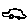
Label: car